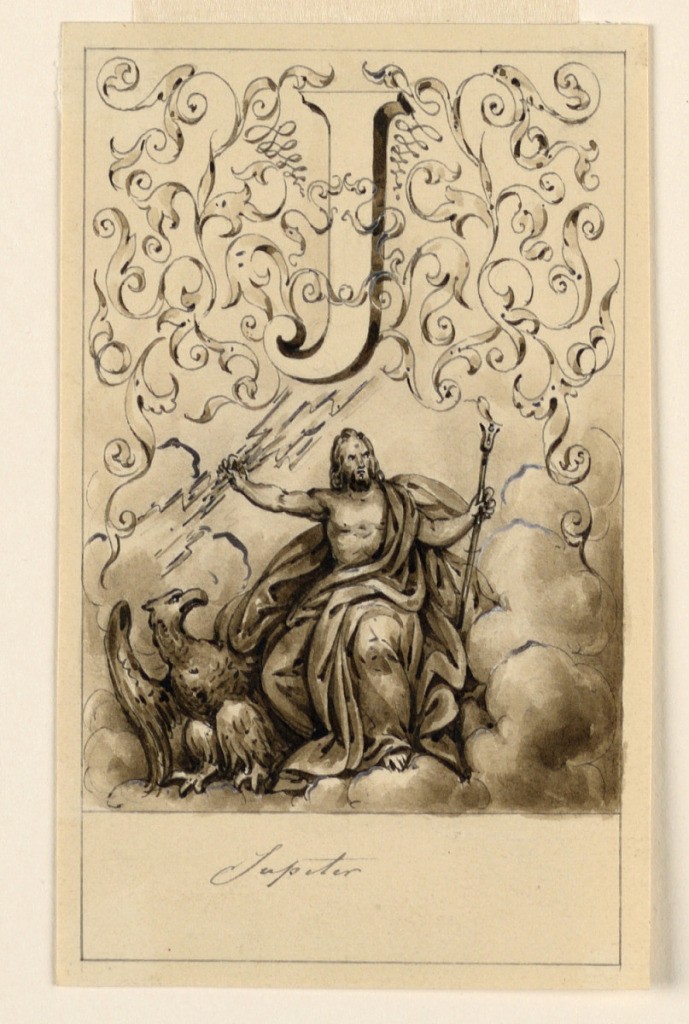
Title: Design for the Letter J of a Pictoral Alphabet: Jupiter
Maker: Victor Vincent Adam, French, 1801 – 1866
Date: ca. 1830
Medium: Graphite, pen and bistre ink, brush and ink wash, with white heightening on cream paper
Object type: Drawing
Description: Letter above, flanked by intertwining rinceau. Jupiter is seen seated on clouds holding a thunderbolt and mace; the eagle is beside him.